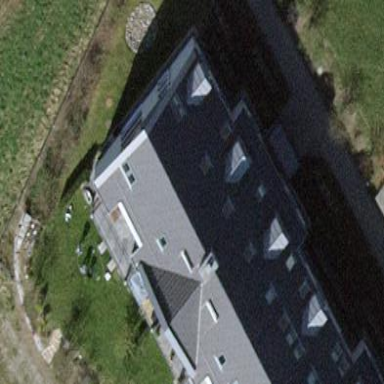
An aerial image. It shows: Terrace building.